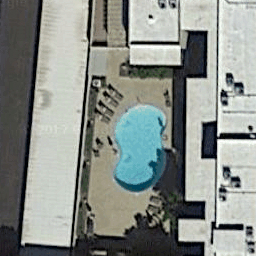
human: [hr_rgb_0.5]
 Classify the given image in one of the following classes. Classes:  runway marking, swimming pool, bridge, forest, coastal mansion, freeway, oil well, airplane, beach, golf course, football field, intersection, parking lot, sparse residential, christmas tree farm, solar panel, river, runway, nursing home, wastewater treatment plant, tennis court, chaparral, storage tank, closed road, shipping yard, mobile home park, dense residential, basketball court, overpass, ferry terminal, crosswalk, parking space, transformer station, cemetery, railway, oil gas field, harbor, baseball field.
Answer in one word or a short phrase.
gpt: swimming pool